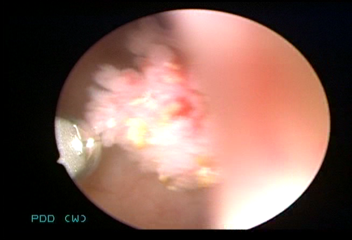
Modality: WLC
Class: Malignant
Subclass: LowGradePapillary
Lesion: L1
Stage: Ta
Morphology: Papillary
Bladder cancer association: Yes
Annotated structures: Tumor